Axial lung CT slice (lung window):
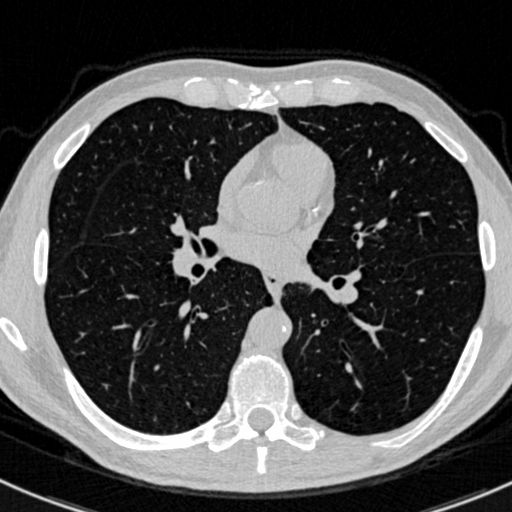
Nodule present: no